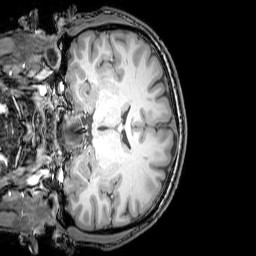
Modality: T1w
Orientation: coronal
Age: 25
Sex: male
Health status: healthy
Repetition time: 0.081 s
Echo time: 0.037 s